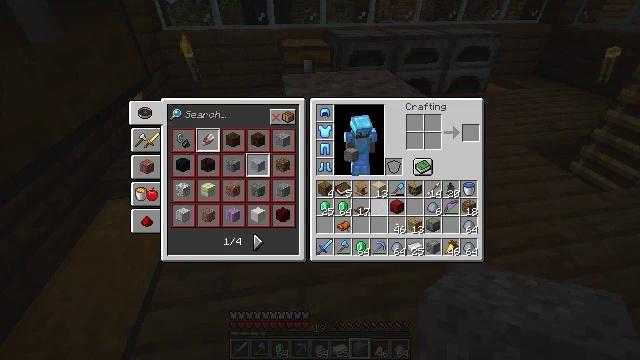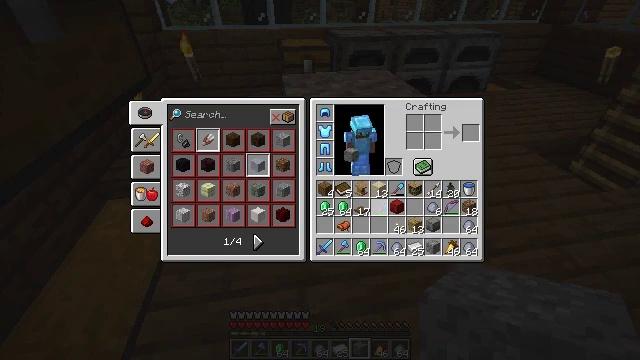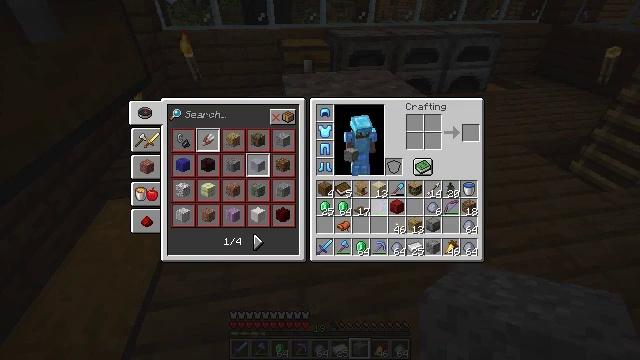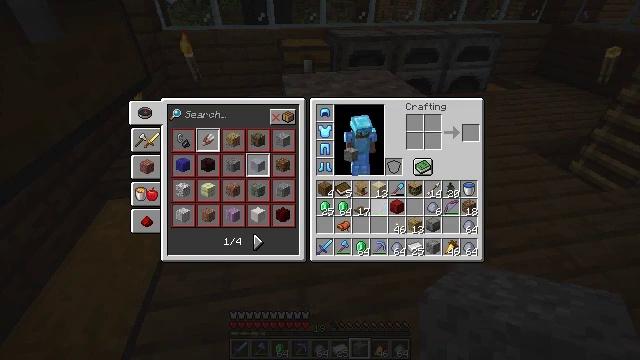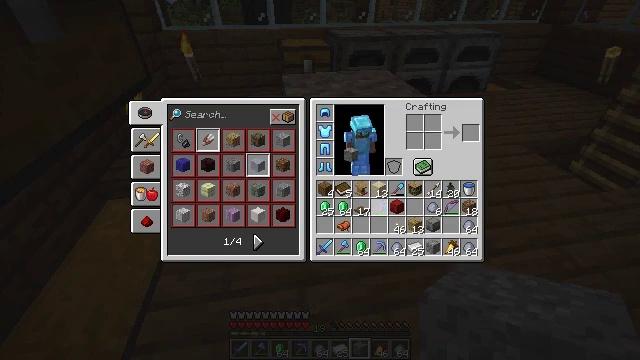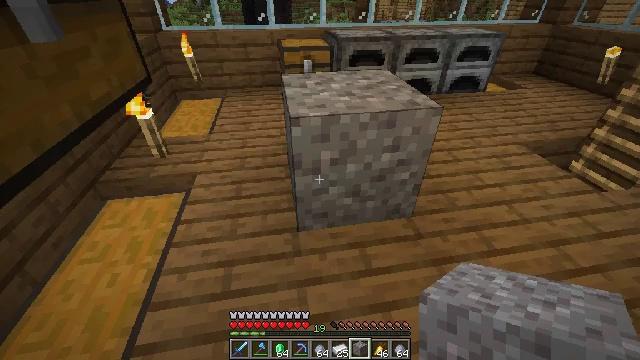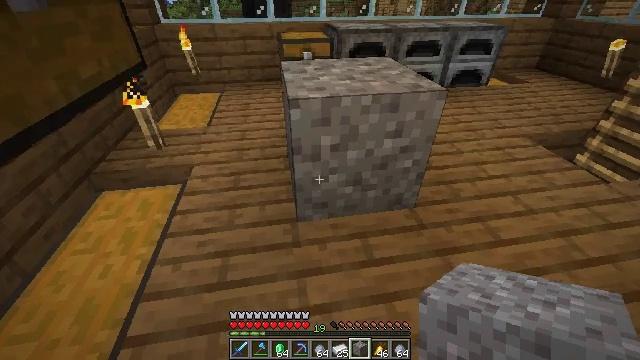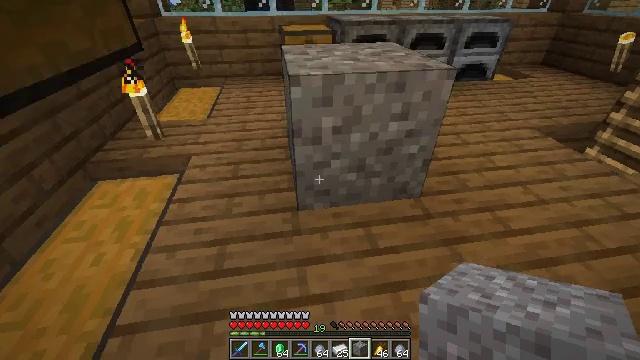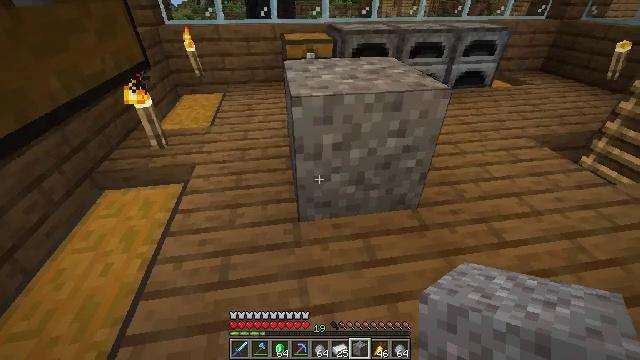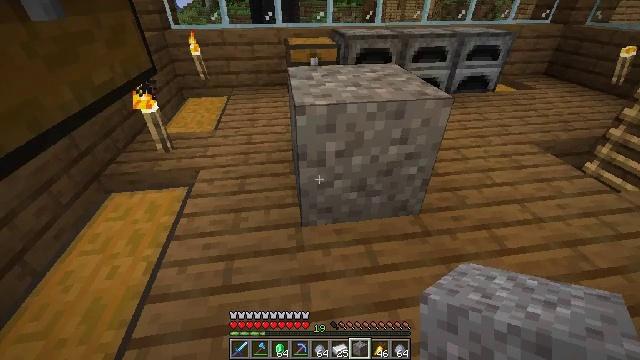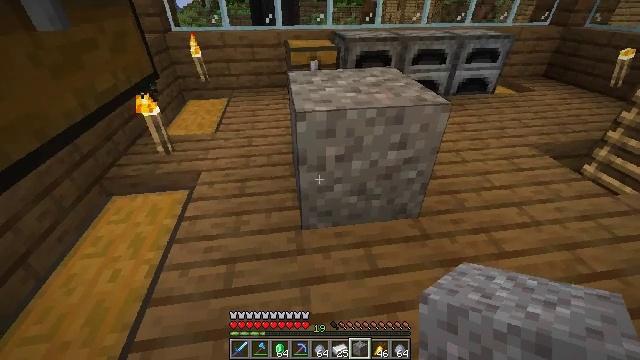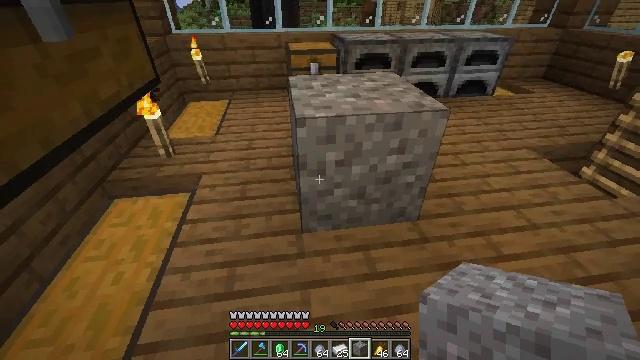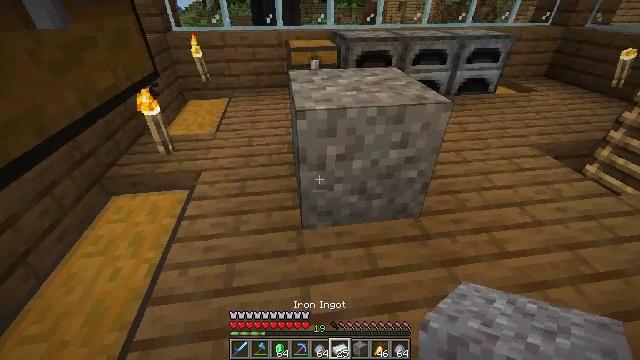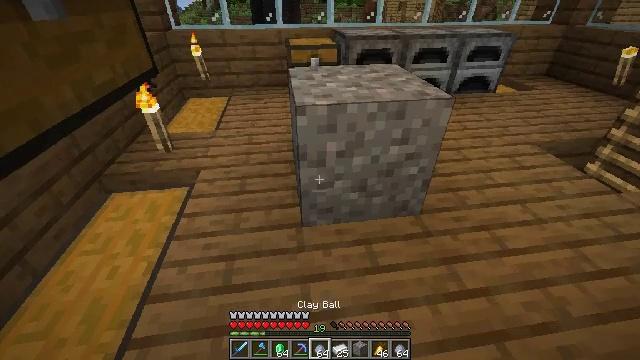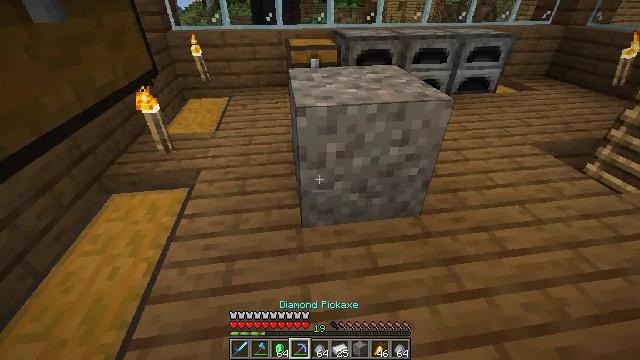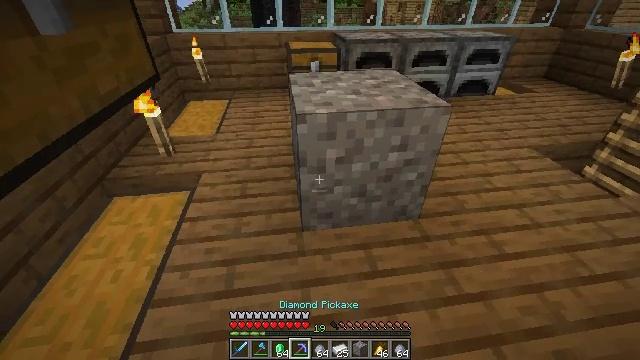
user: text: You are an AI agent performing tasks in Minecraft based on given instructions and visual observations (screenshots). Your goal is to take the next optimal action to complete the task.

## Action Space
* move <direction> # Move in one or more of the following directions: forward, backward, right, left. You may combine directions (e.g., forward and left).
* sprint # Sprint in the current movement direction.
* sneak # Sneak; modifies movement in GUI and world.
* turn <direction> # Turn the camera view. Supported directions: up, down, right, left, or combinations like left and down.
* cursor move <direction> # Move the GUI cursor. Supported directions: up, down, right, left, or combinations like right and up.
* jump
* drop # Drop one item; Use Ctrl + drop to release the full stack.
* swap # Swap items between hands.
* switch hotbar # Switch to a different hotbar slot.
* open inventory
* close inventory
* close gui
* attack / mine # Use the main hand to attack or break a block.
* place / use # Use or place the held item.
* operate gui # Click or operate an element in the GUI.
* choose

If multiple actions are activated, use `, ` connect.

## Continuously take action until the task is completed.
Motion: motion action
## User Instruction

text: Mine gravel from the ground.
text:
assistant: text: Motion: sneak, operate gui
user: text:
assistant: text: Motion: sneak, operate gui
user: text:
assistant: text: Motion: sneak
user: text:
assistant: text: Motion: sneak
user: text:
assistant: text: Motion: sneak, close inventory
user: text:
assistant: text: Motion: sneak, close inventory
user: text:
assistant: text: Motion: close inventory
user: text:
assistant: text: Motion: no_op
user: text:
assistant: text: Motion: no_op
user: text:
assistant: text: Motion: no_op
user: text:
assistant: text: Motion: no_op
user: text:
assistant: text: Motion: no_op
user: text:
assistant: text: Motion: no_op
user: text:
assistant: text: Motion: no_op
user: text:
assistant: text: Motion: no_op
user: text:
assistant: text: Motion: no_op
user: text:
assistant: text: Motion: no_op
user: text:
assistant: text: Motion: no_op
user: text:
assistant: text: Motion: no_op
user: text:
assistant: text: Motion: no_op
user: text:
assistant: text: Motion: no_op
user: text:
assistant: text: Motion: attack / mine
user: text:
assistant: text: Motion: turn up, attack / mine
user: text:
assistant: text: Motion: turn up, attack / mine
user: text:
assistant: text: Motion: turn up, attack / mine
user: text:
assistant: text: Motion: attack / mine
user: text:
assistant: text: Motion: attack / mine
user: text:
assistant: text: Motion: attack / mine
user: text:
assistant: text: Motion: attack / mine
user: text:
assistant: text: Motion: attack / mine